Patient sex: F
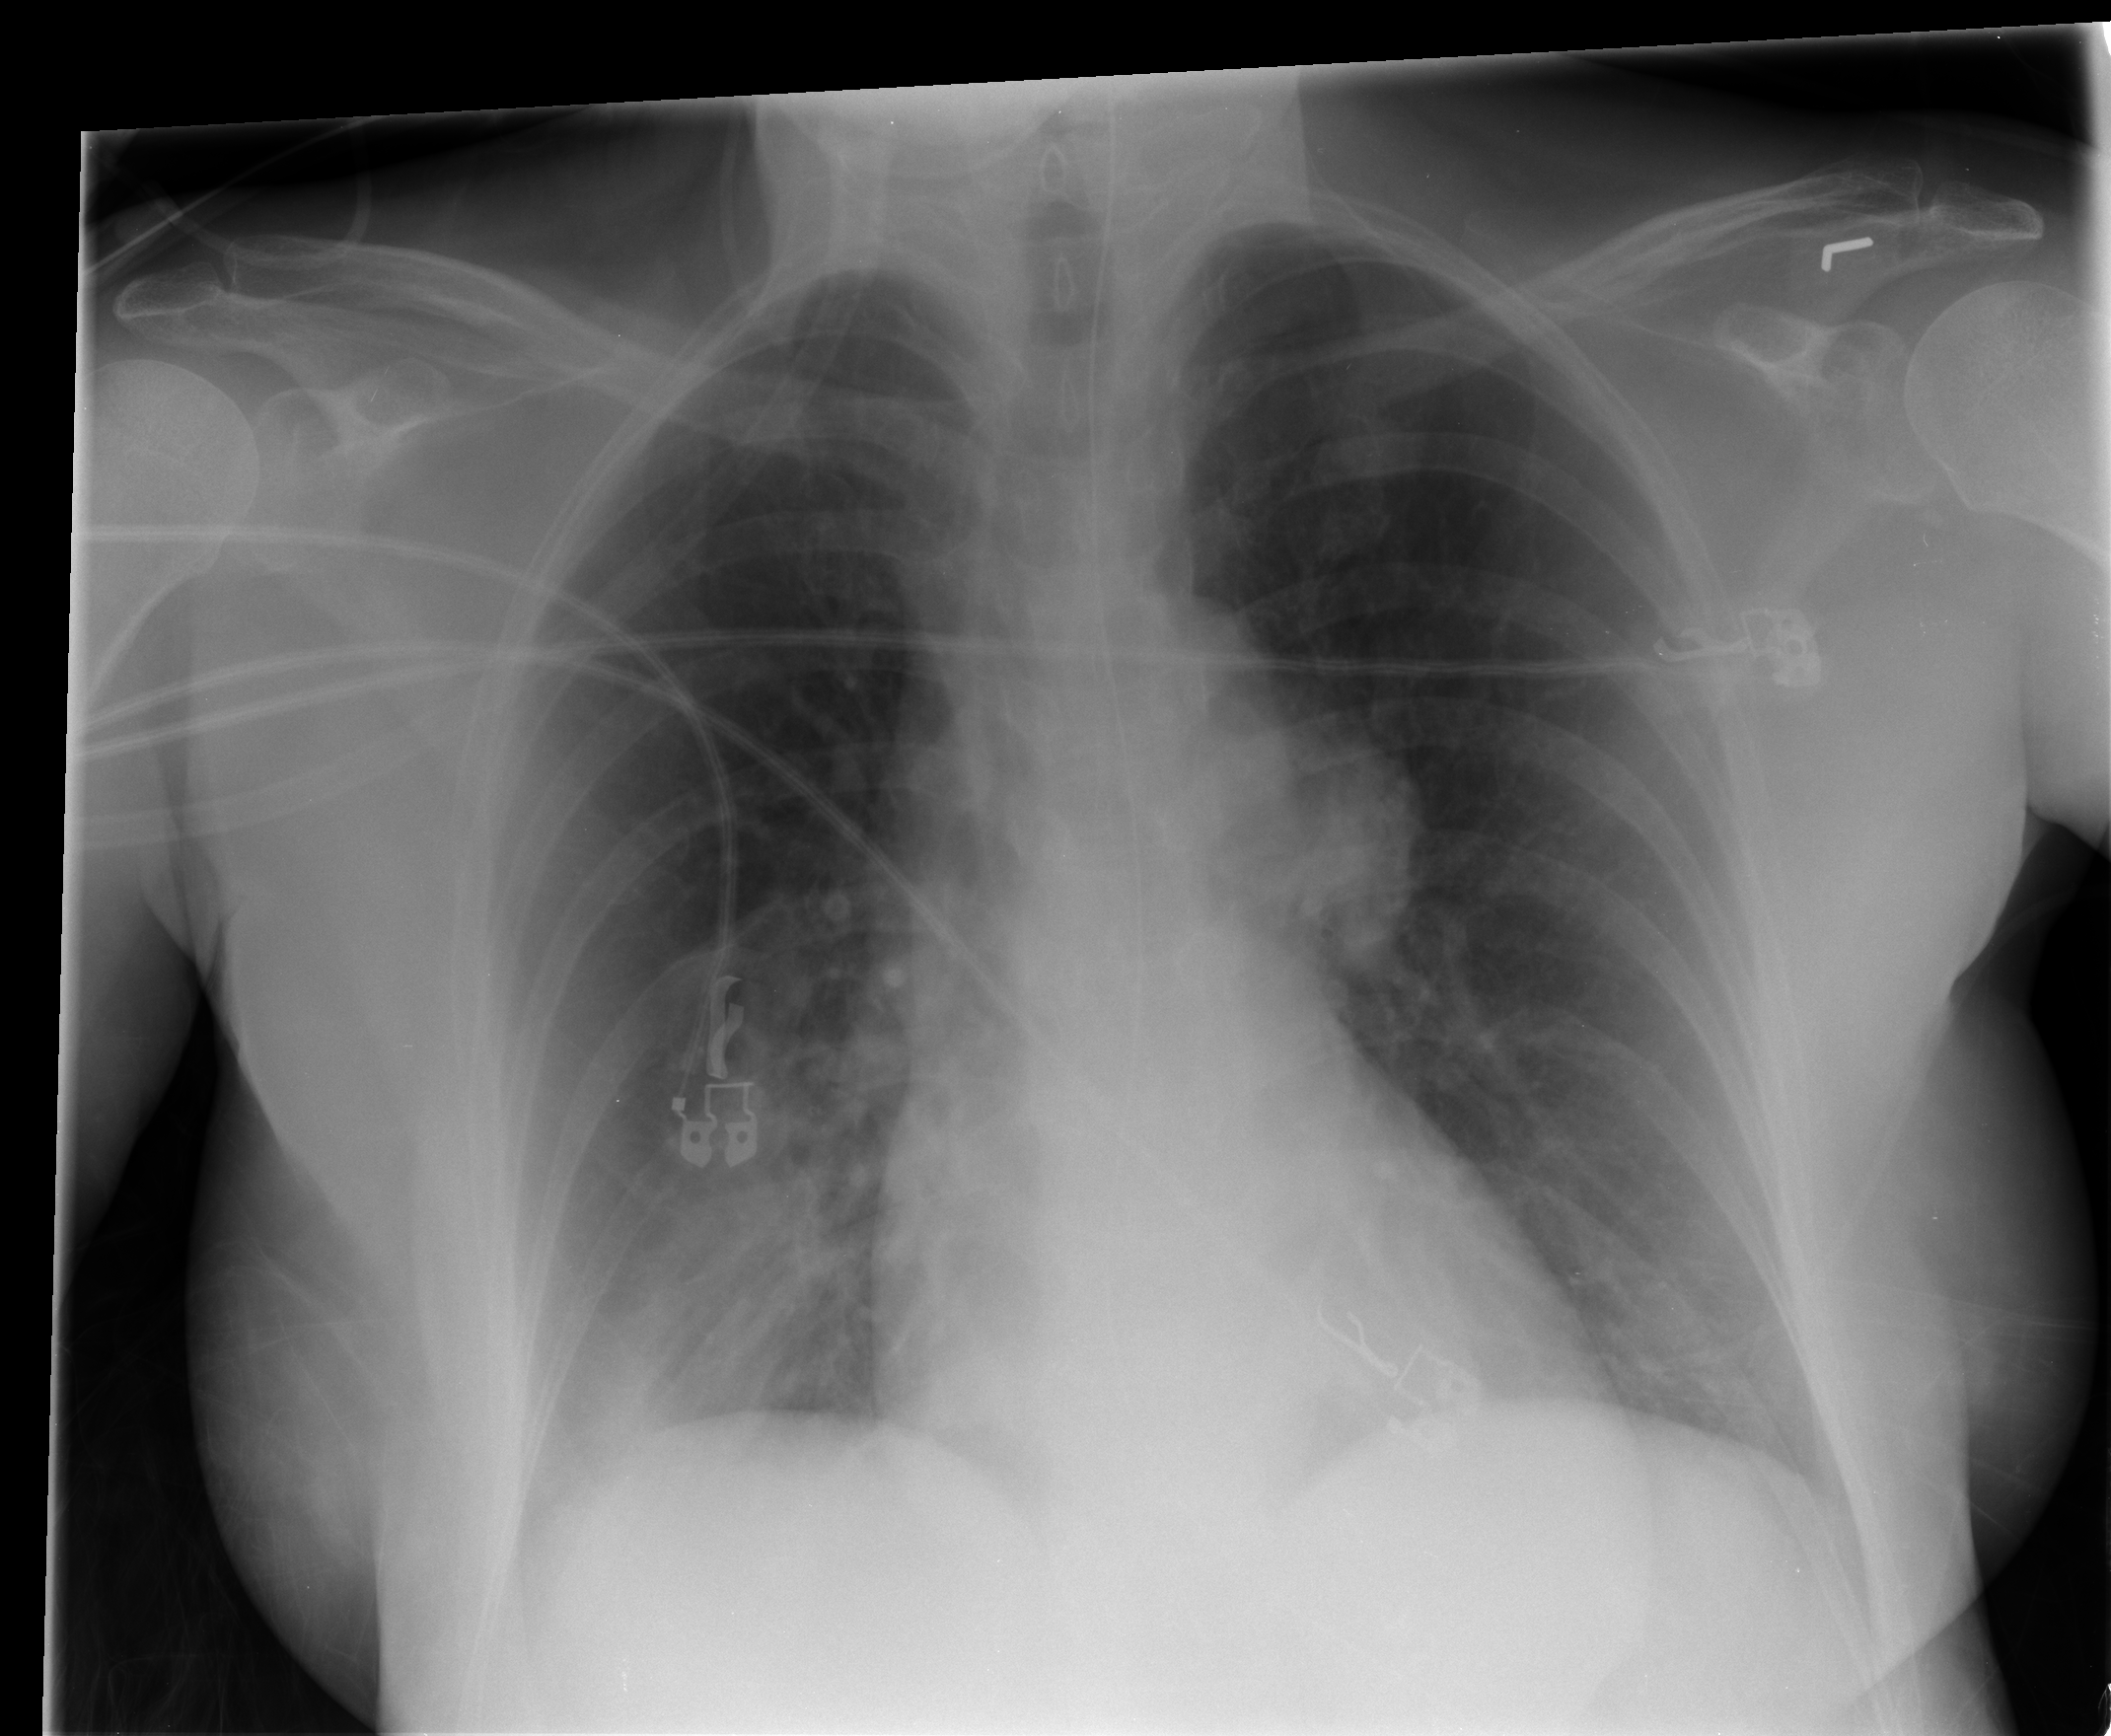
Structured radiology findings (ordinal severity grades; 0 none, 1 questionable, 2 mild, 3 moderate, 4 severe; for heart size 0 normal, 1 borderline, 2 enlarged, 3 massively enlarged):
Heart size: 0
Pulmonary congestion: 0
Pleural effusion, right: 1
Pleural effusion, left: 0
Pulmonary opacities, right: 2
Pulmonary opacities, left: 0
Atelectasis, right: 2
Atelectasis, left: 1